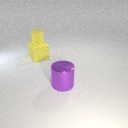
large yellow rubber cube behind large purple metal cylinder